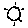
Label: sun